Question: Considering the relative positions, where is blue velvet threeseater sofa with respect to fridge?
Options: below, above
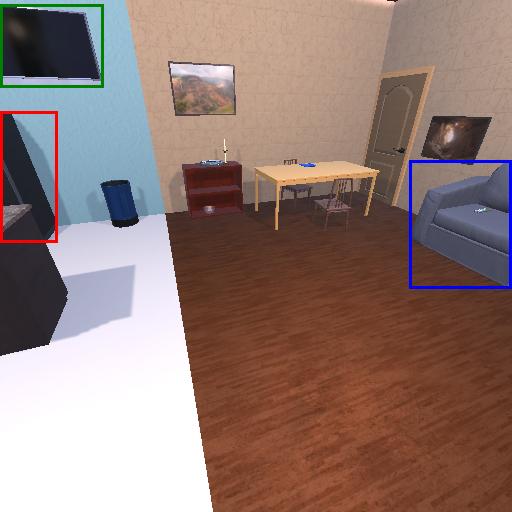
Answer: below